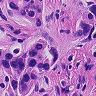
Metastatic tissue present: yes